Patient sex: M
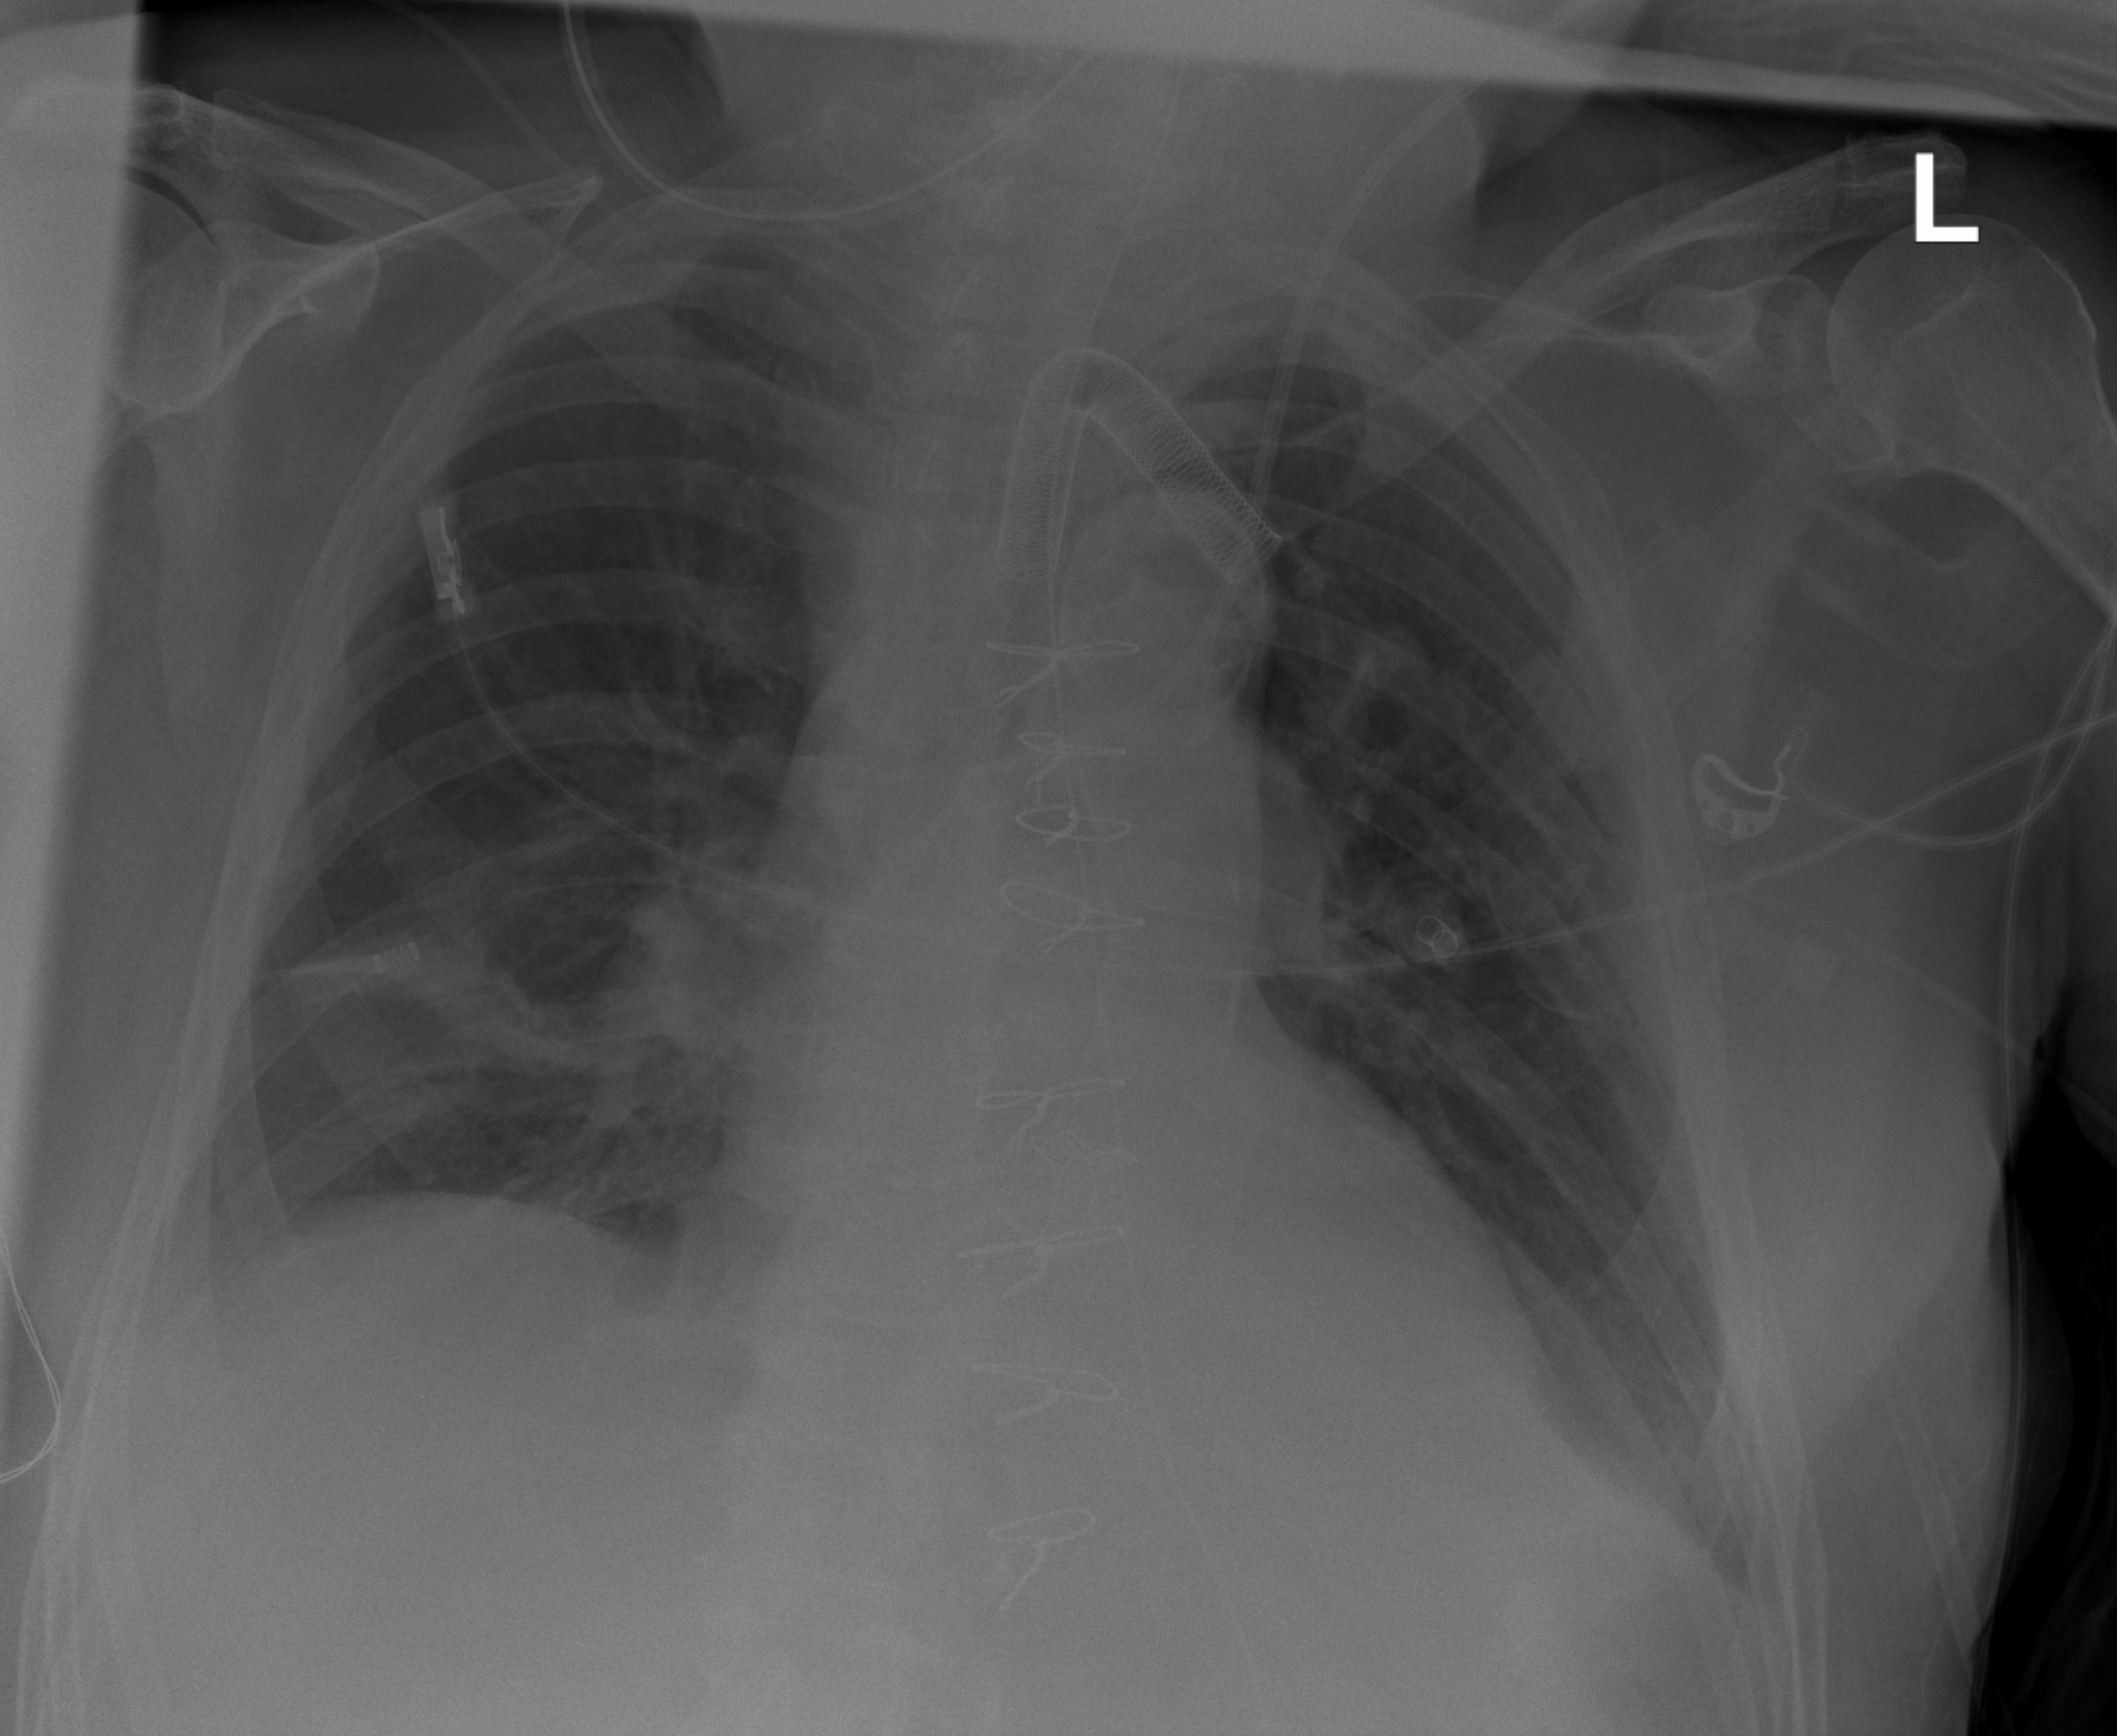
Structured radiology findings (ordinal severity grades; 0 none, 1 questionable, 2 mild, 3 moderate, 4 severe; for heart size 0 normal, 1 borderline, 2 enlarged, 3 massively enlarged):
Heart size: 0
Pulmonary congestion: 0
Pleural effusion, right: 0
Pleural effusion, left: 0
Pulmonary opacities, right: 2
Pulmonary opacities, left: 0
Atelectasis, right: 0
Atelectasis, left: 0